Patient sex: M
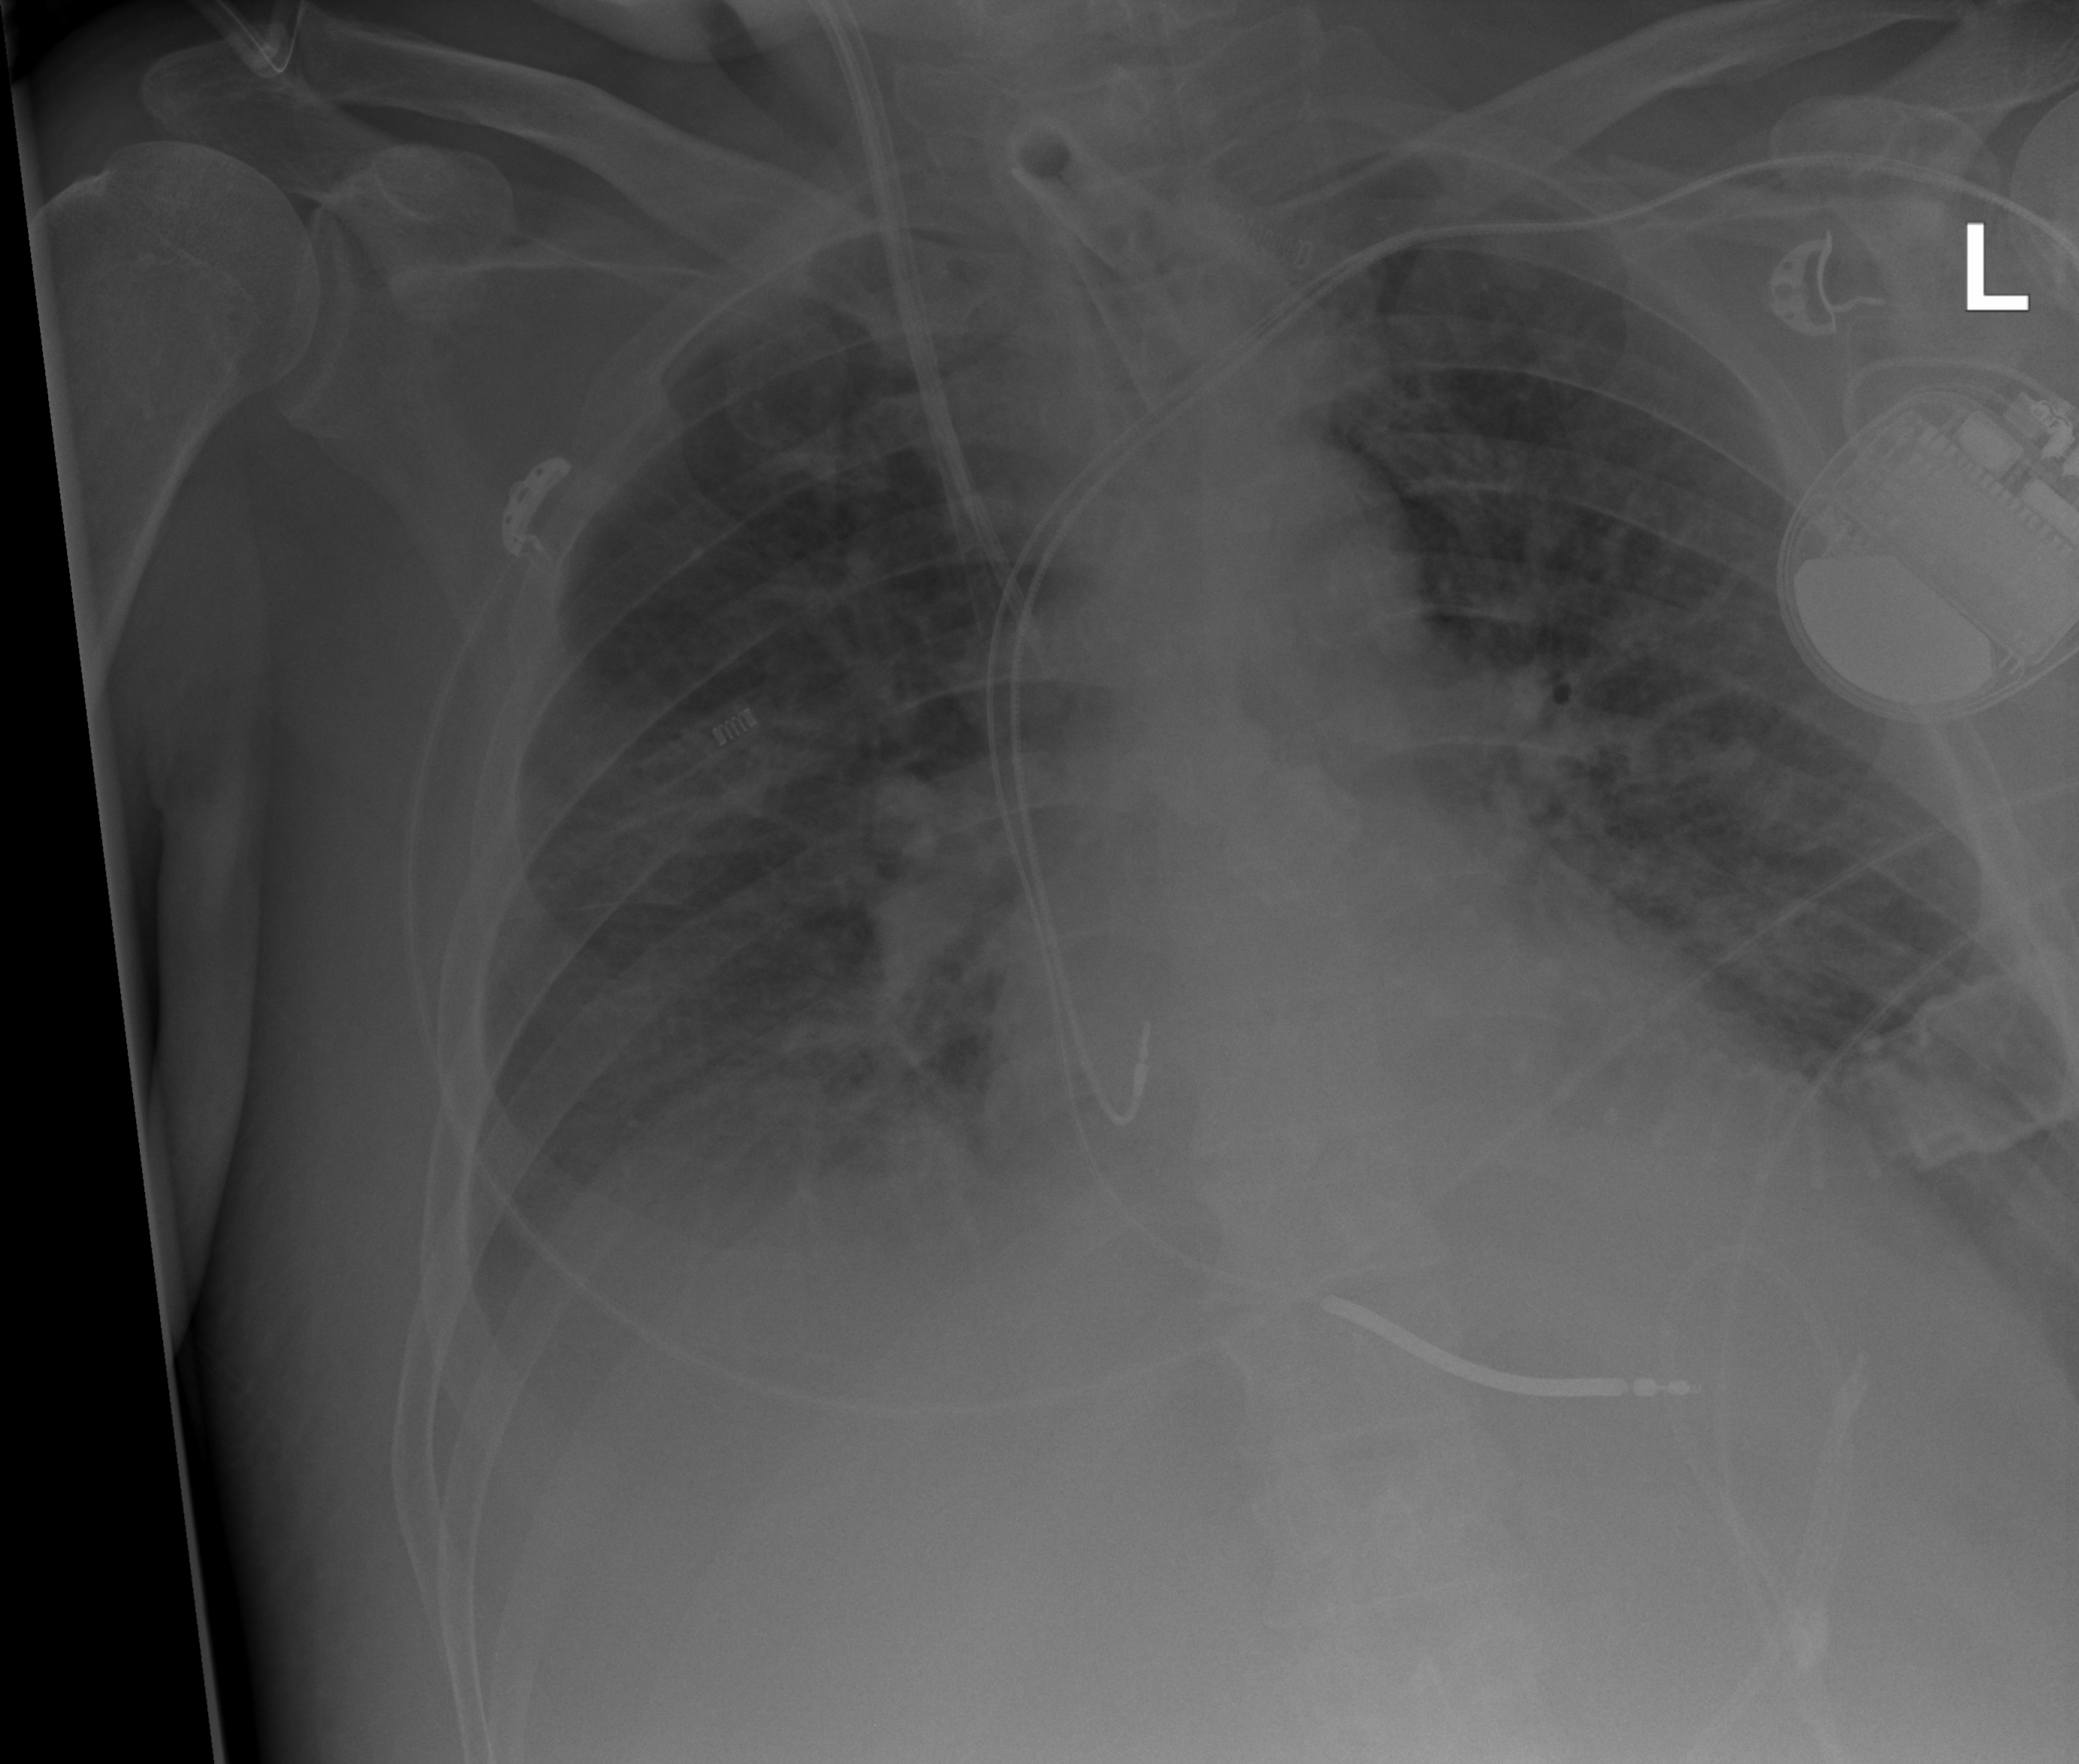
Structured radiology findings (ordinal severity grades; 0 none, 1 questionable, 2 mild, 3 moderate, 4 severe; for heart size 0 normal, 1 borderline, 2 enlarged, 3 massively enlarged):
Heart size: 1
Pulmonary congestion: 2
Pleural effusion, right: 2
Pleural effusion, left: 2
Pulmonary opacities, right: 2
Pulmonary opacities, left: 1
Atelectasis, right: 2
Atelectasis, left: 0